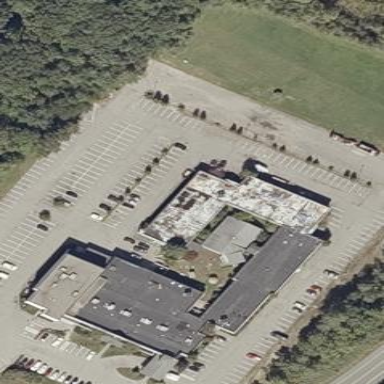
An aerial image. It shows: Hotel with flat roof.